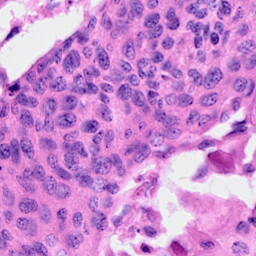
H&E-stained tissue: Cervix